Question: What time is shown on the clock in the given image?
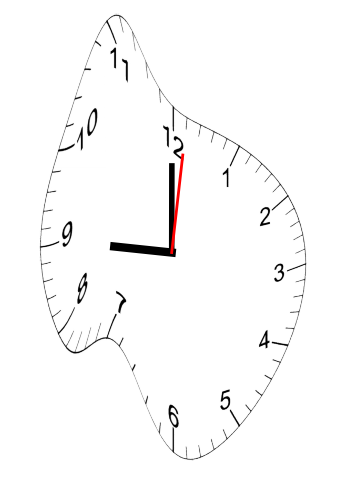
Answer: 09:00:01